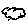
Label: cloud